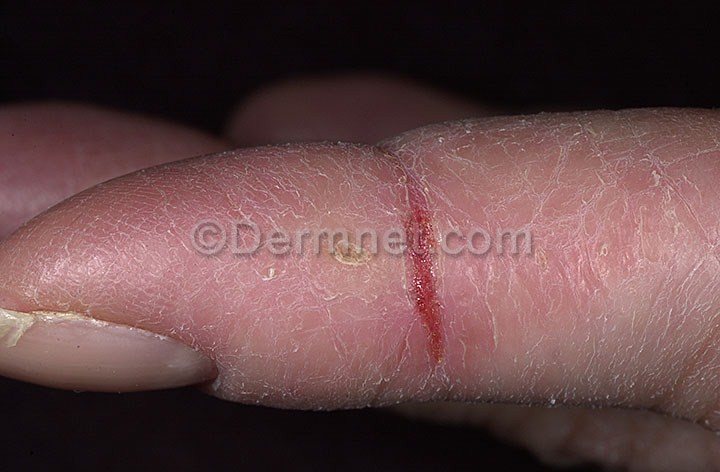
Disease: Nail Fungus and other Nail Disease